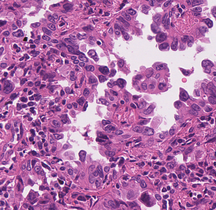
Tumor epithelial tissue: yes
Tumor-associated stroma tissue: yes
Normal tissue: no